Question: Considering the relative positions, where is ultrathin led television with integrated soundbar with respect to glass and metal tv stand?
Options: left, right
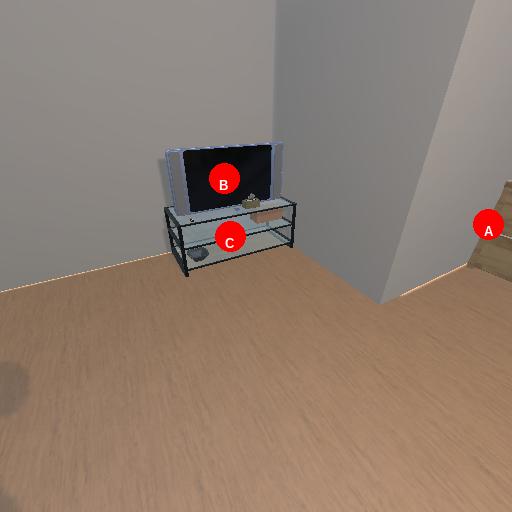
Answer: left